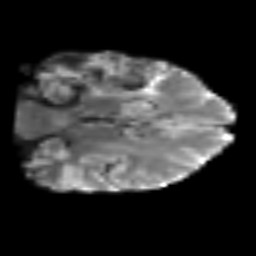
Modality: T2w
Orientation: coronal
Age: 54
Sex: male
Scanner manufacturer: siemens
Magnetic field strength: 3 T
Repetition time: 6.1 s
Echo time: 0.101 s